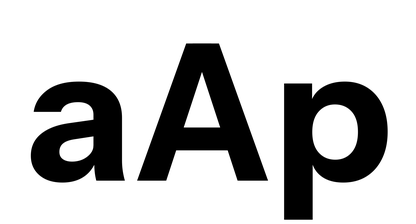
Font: InstrumentSans_Bold